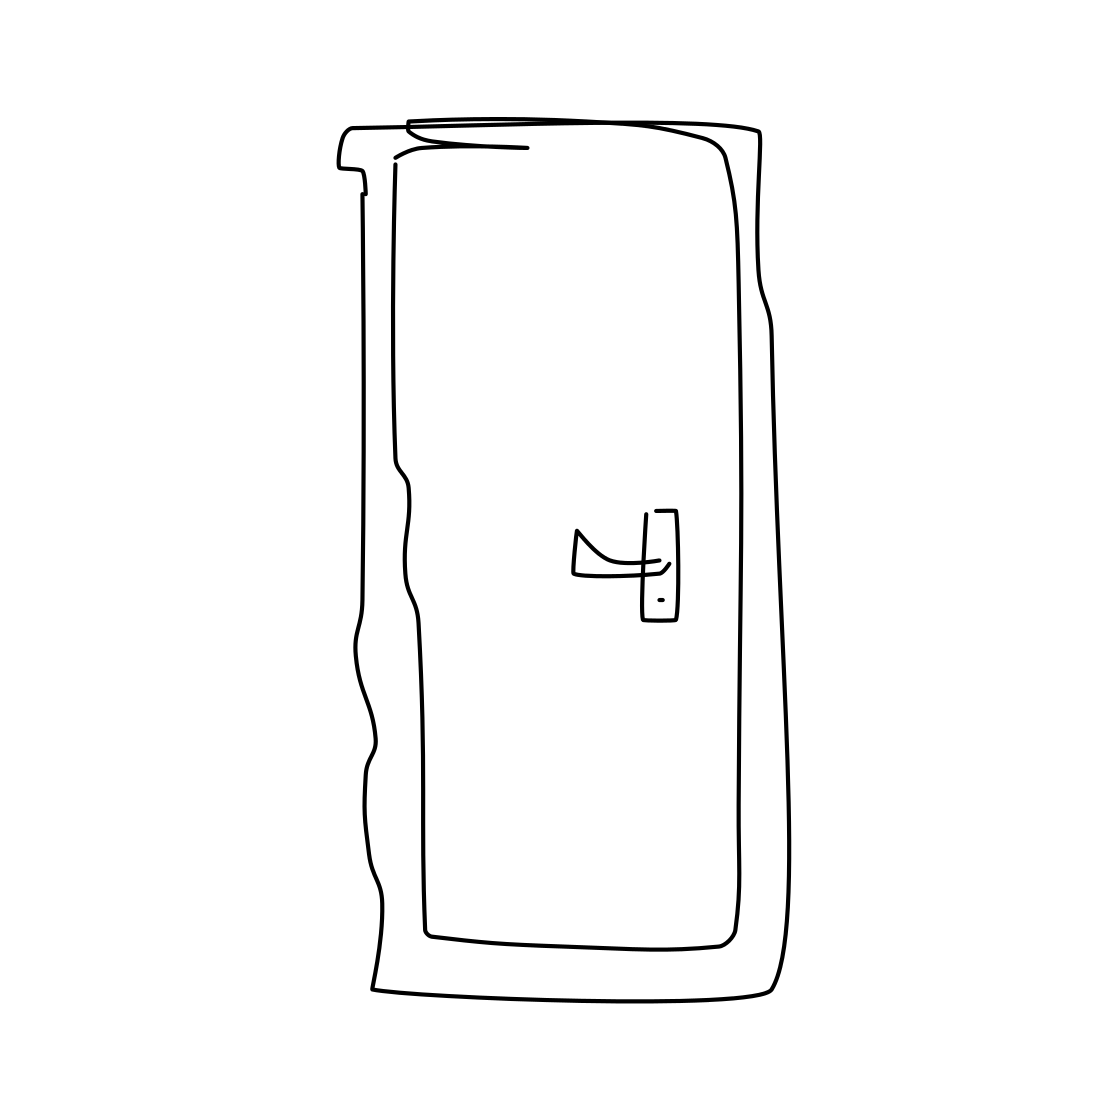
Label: door